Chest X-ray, AP view. Patient: 65 years old, sex F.
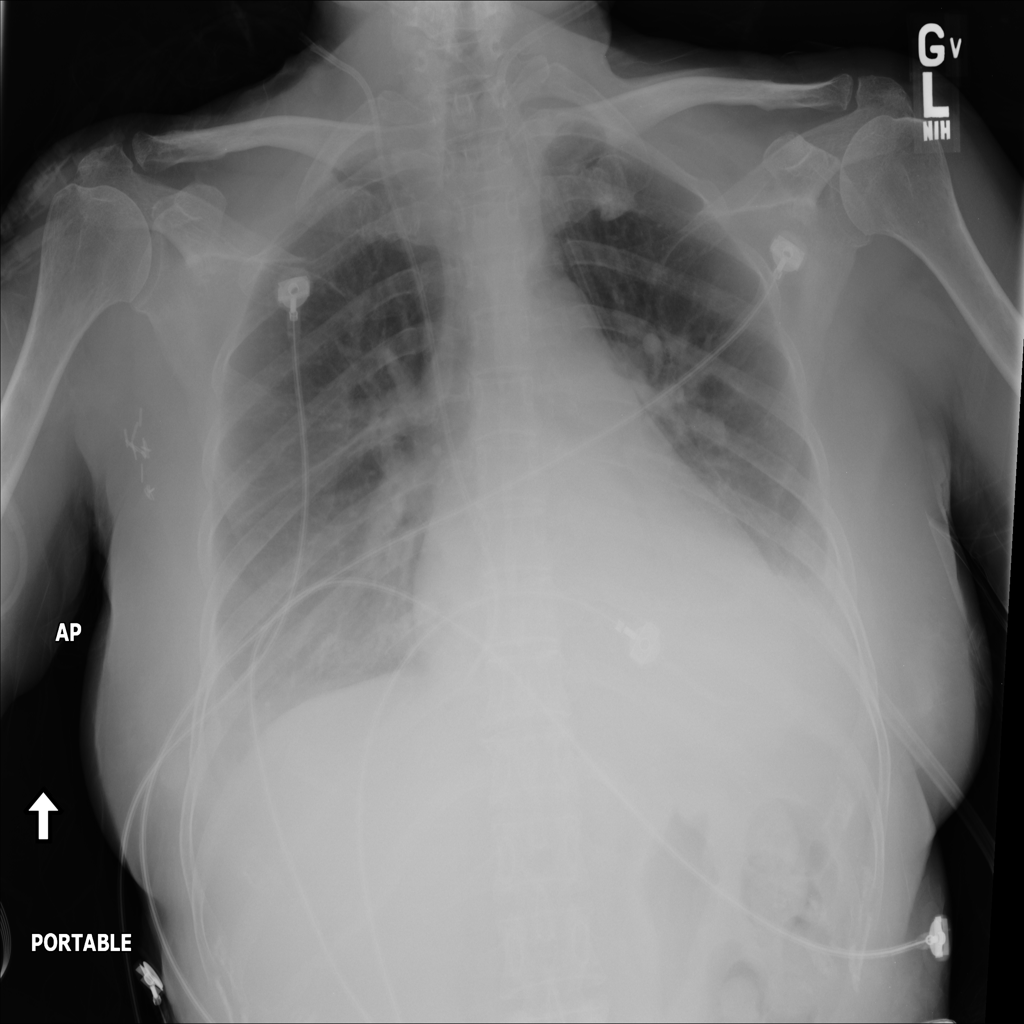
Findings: Atelectasis, Edema, Effusion